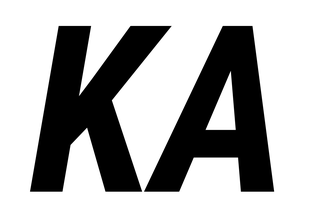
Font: Roboto-Italic_Condensed_Bold_Italic